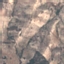
Label: PermanentCrop